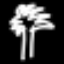
Label: palm tree